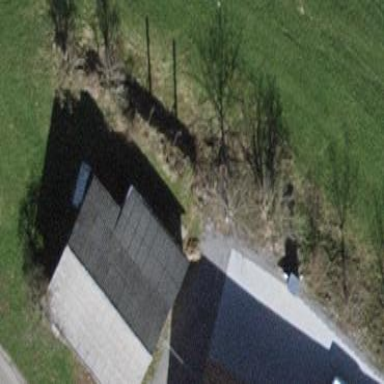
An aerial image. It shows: Barn.